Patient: sex M, age 61
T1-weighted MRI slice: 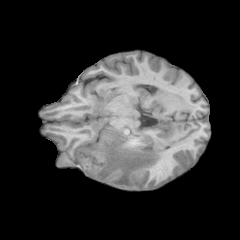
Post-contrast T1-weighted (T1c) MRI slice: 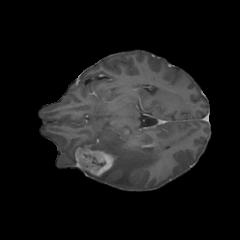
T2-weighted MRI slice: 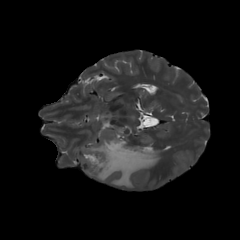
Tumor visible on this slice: yes
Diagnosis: Glioblastoma, IDH-wildtype
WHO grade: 4